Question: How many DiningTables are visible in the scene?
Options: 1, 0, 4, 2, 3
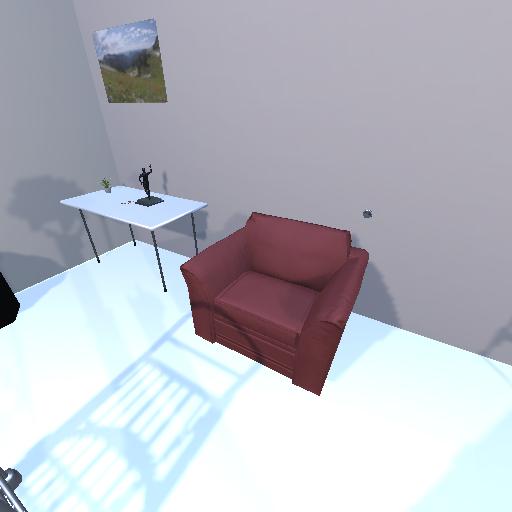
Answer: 1